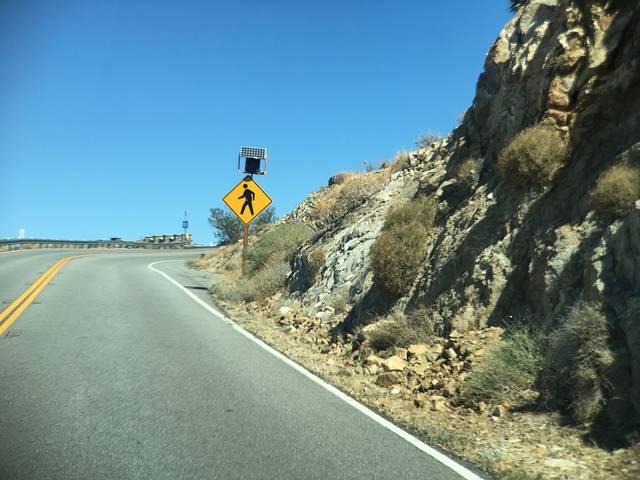
Region: United States
Coordinates: 33.648, -116.402